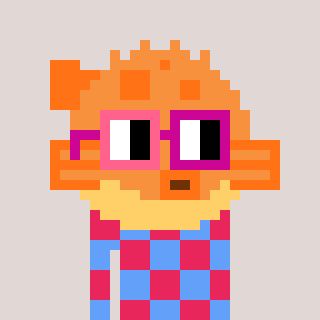
a pixel art character with square pink and red glasses, a pufferfish-shaped head and a blue-colored body on a warm background